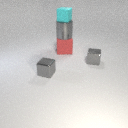
small gray metal cube to the right of large red rubber cube